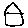
Label: house